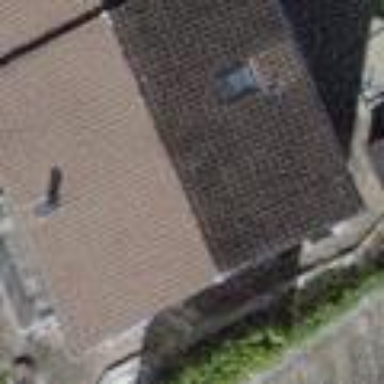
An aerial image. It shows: Gabled roof house.